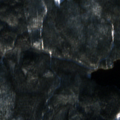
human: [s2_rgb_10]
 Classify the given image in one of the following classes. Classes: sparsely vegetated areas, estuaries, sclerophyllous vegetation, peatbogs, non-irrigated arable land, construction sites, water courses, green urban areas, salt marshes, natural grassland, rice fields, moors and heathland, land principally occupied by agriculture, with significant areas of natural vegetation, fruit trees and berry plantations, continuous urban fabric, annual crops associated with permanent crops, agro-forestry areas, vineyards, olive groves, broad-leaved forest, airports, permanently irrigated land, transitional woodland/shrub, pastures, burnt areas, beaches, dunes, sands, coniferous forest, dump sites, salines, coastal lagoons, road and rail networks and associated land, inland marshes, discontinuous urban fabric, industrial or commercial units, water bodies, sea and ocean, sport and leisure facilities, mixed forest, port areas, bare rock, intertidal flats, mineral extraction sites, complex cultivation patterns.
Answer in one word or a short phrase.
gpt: coniferous forest, water bodies